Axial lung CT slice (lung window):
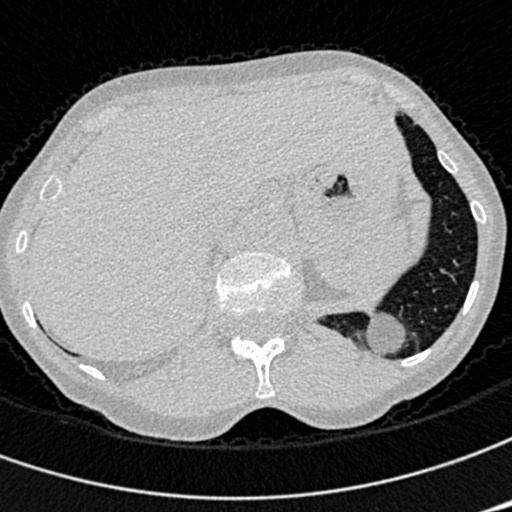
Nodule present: no